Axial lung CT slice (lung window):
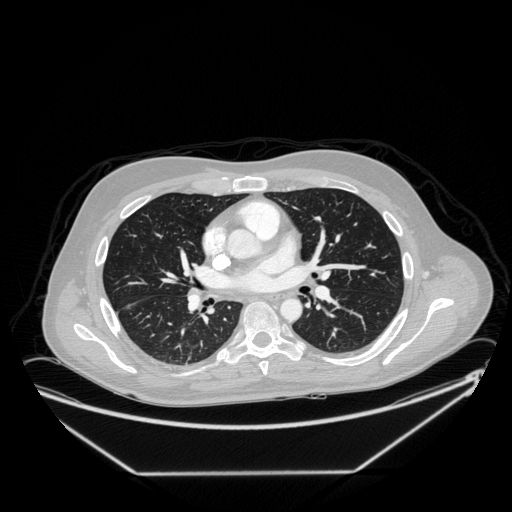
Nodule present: no